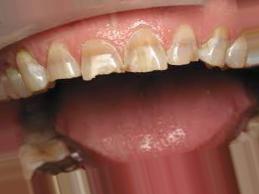
Condition: Tooth Discoloration